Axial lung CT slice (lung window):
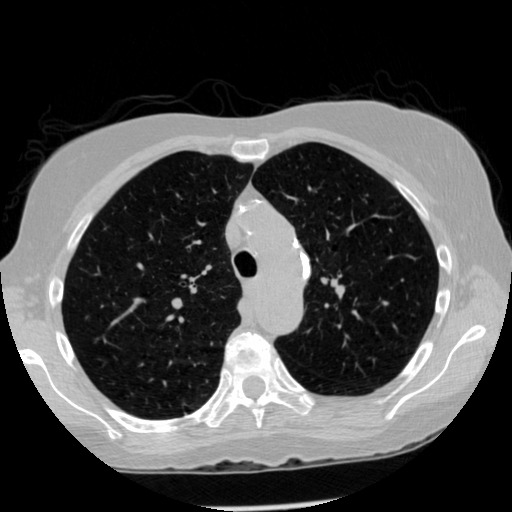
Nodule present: no